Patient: sex M, age 37
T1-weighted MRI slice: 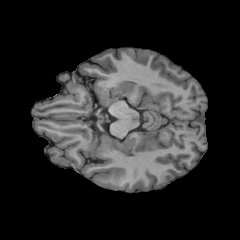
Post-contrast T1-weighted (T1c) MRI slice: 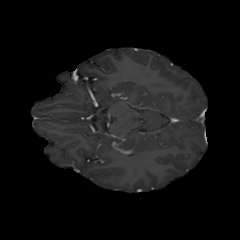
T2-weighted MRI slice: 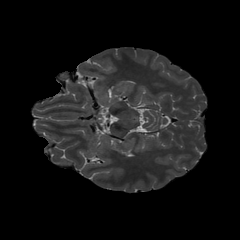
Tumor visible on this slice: no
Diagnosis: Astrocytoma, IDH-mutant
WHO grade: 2